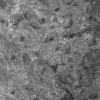
Atmospheric dust classification: not_dusty